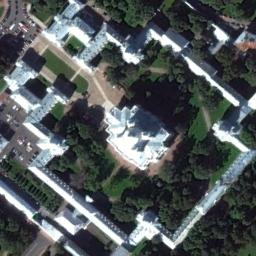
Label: palace